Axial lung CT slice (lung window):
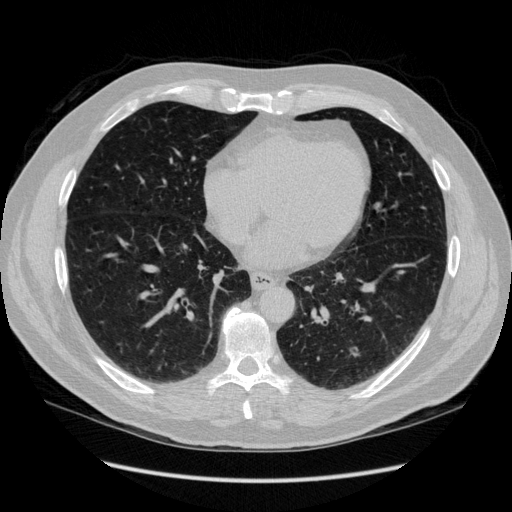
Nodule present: no